Field crop: maize
Growth stage: 2
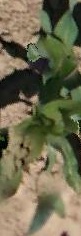
Species: maize